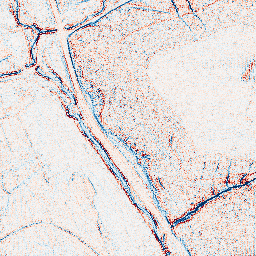
Category: classical
Decomposition family: uniform
Decomposition parameters: size: 3
Upsampling method: fft_zeropad
Upsampling parameters: scale: 8
Upsampling scale: 8